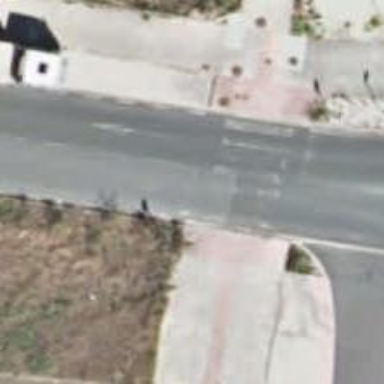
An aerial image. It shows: Kerb barrier.